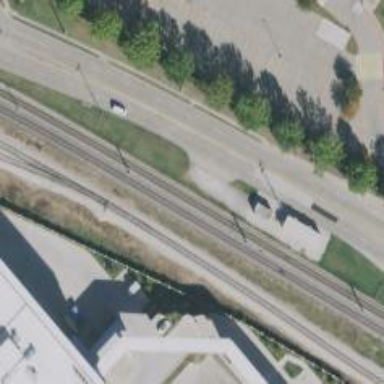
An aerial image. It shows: Light rail railway system with contact lines for electrification.